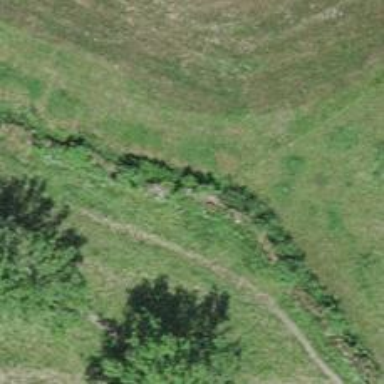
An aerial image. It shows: Dry stone wall barrier.